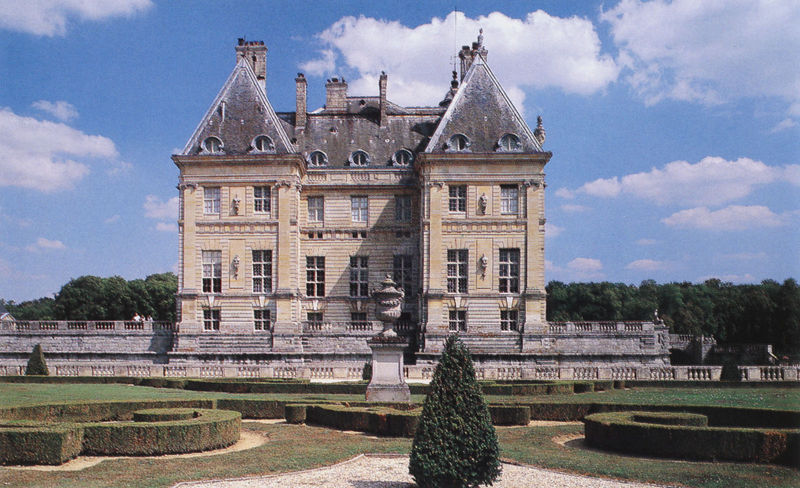
Titel: Vaux-le-Vicomte
Künstler: Louis Le Vau
Standort: Melun (EU - F)
Schlagwörter: baum, blau, himmel, wolken, bäume, gelb, grün, landschaft, menschen, fenster, frankreich, dach, haus, park, parkanlage, schloss, weg, wolke, architektur, barock, mensch, sockel, stein, natur, busch, büsche, england, renaissance, schön, wald, kamin, kamine, schornstein, amphore, garten, krug, fassade, mauer, schornsteine, hecke, besucher, treppe, aufgang, geländer, foto, fotografie, photographie, burg, balustrade, parallel, photo, romantisch, romanik, balu, wasserschloss, buchs, urne, gründerzeit, fesnter, bauwerk, risalite, skultpur, hecken, schlossflügel, angelegt, bauskulptur, beruhigend, gartenanalge, wasserscloss, grünerzeit, maensch